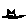
Label: cat